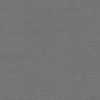
Label: dusty